RGB frame:
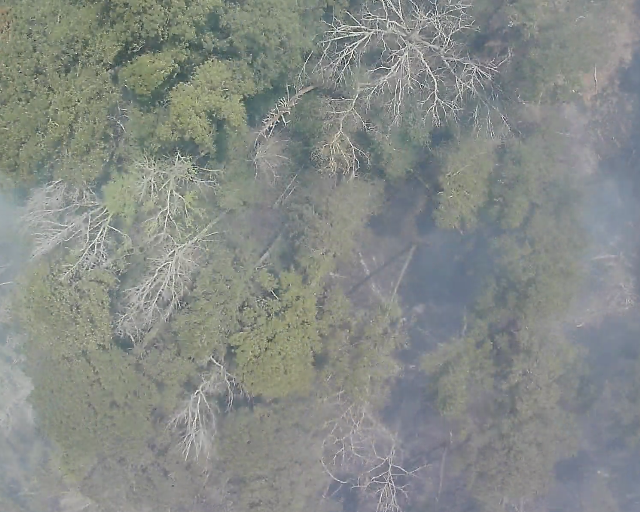
Thermal frame:
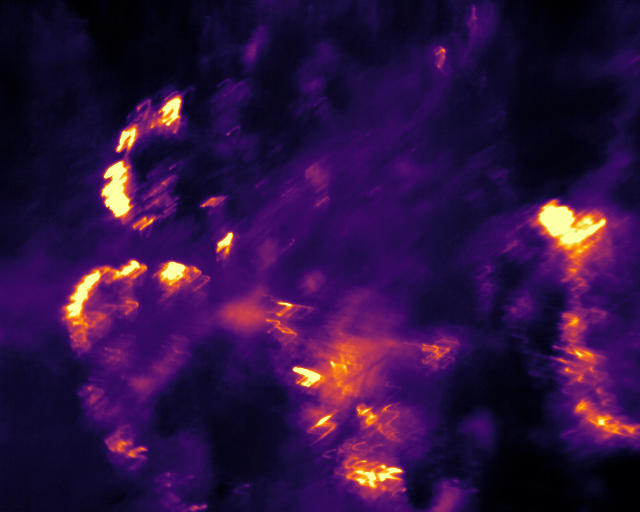
Captured: 2026-02-26 03:43:35
Pixels at or above 80 °C: 1503 (fraction of frame: 0.004587)